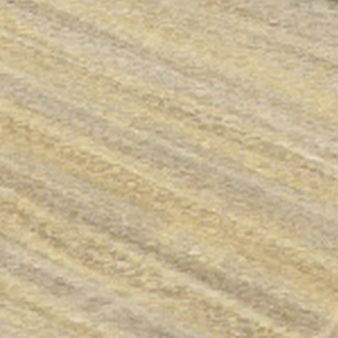
Label: other